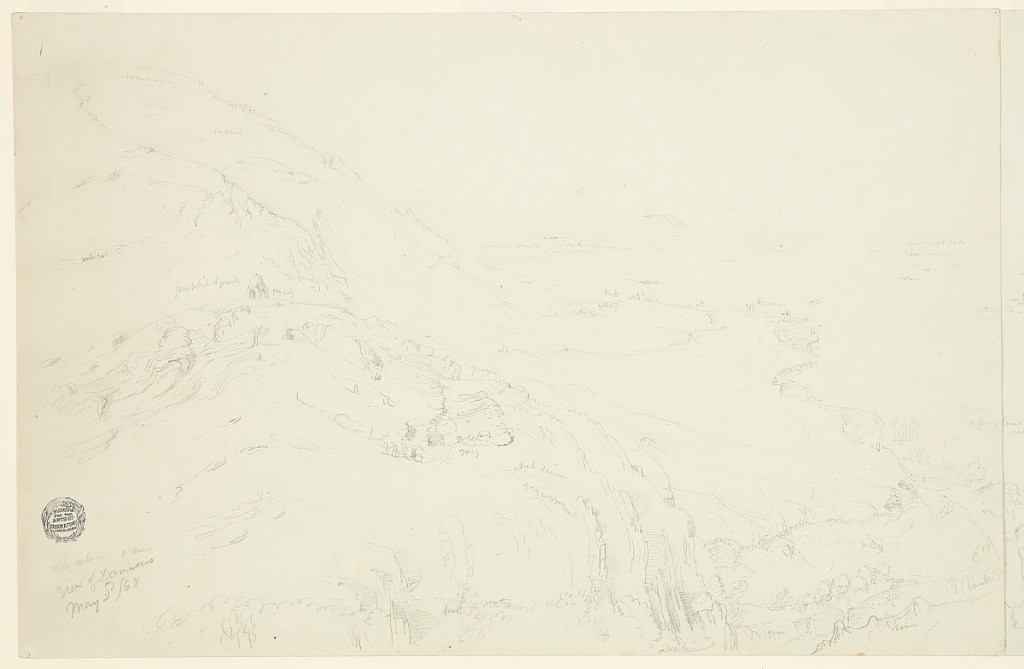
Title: View of Damascus, Syria, Part One
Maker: Frederic Edwin Church, American, 1826–1900
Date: May 2, 1868
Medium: Graphite on gray-green wove paper
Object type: Drawing
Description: Landscape sketch showing the first part of a panoramic view of Damascus, Syria, looking east from the Wadi Barada--a river and canyon northwest of the city. This description refers to the entire view, comprising two leaves with 1917-4-123-b. In the foreground at right, an extremely rugged hillside is partially rendered, with a prominent rocky outcropping at upper right. This hillside descends toward lower center, where a small river snakes through the bottom of a steep canyon. The opposite side of the canyon, at left, has abrupt cliffs that lead to an extremely rugged hilltop at center left, where a small domed structure is visible--this is the Mount Qasioun Observatory. Behind it, Mount Qasioun rises quickly to a rounded summit at upper left. At lower center, the Wadi Barada flows from the canyon and into flat terrain in the middle distance at center, where several farms, groves of trees, and structures are interspersed. At center, the buildings comprising the city of Damascus are visible in this flat plain. Other structures are shown on the horizon at right, while a prominent mountain is visible along the horizon at left.